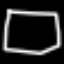
Label: square